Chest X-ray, PA view. Patient: 53 years old, sex M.
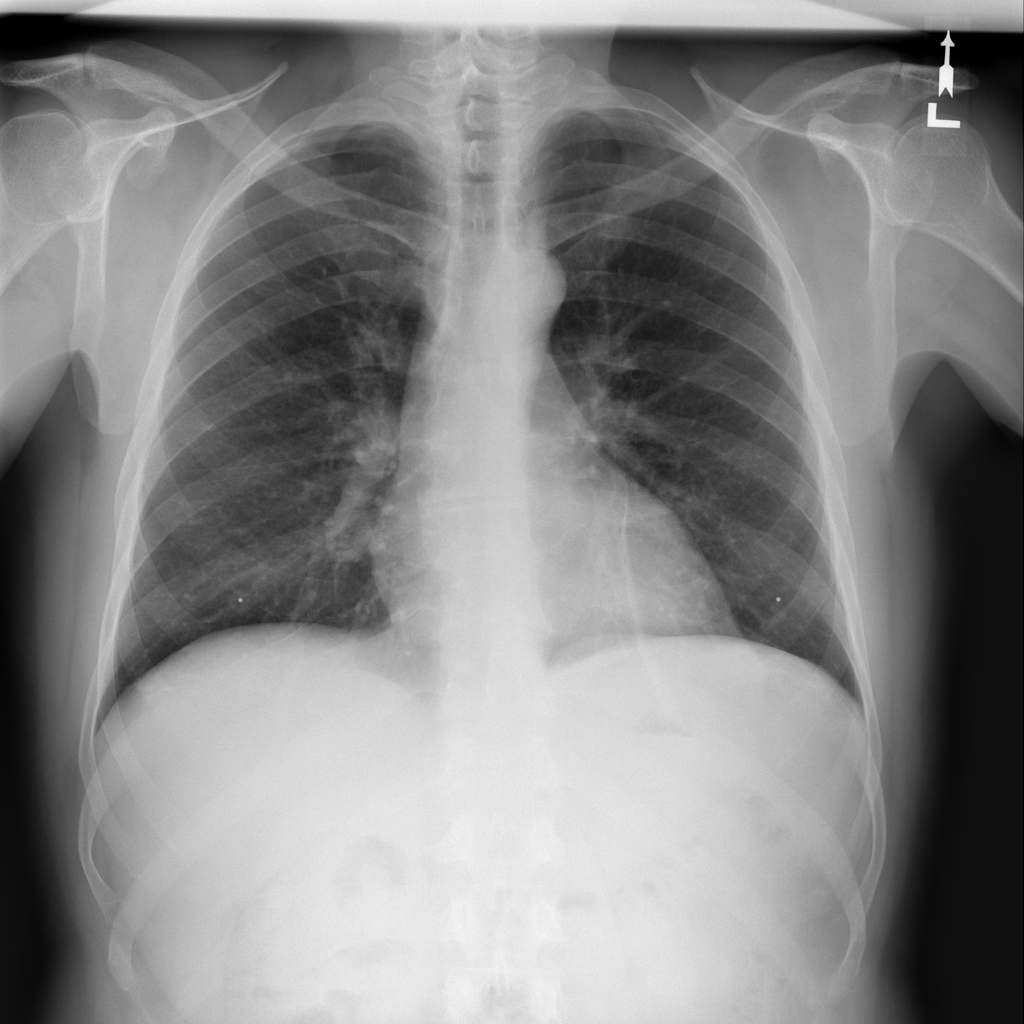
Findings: Atelectasis